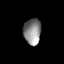
Tissue: lung
Cell type: Epithelial cells
Senescence score: 0.2385
Nuclear area (px): 439
Mean DAPI intensity: 136.724